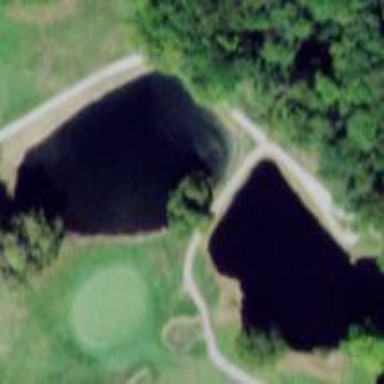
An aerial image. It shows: Water hazard on golf course. The hazard is natural water feature.